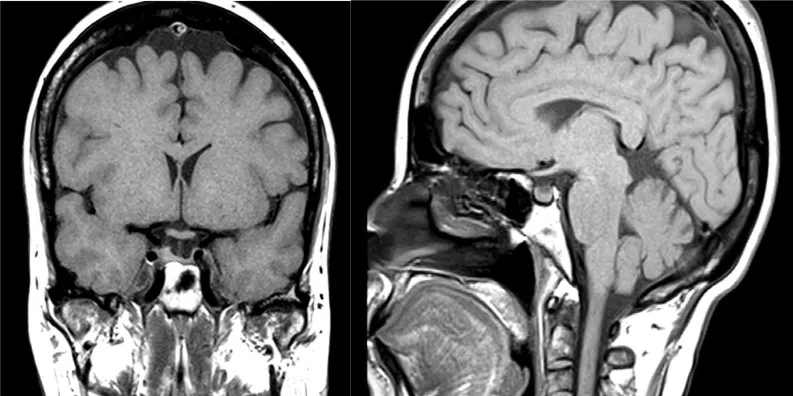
Case 1. Latest positron emission tomography scan showing complete metabolic resolution of the disease.
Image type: radiology (mri)